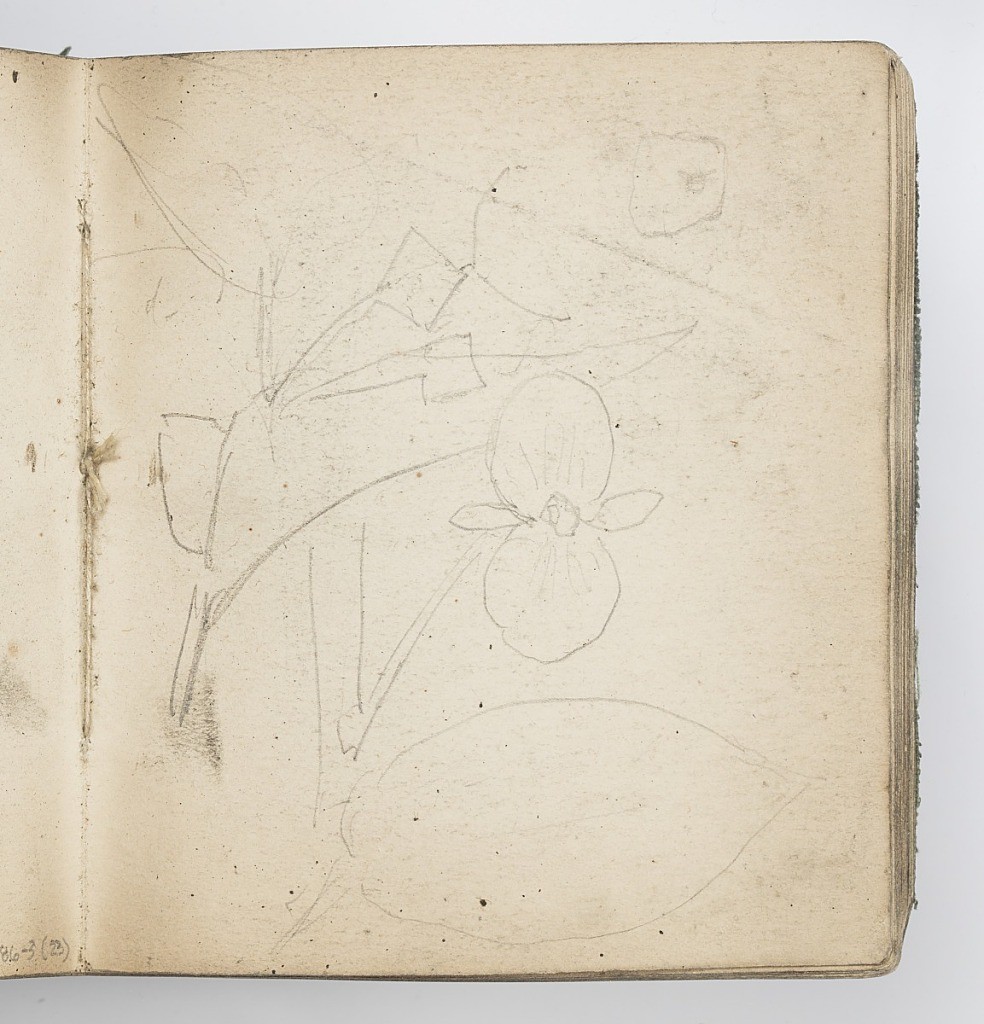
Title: Sketchbook Page: Sketches of Flowers
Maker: Kenyon Cox, American, 1856–1919
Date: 1874
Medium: Graphite on paper
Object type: Sketchbook folio
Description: Recto: Sketches of flowers.
Verso: Faint sketches of rounded petals.